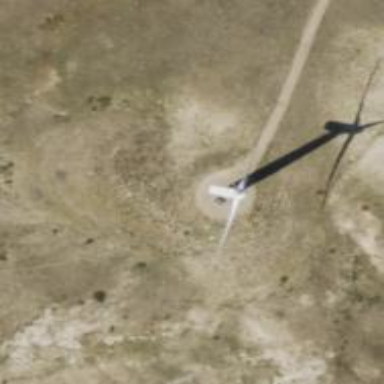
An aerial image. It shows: Wind power generator utilizing wind turbines.